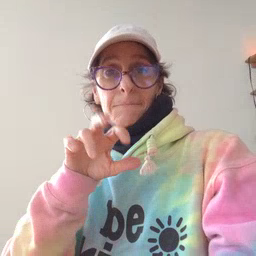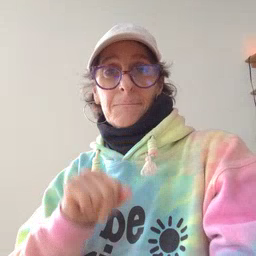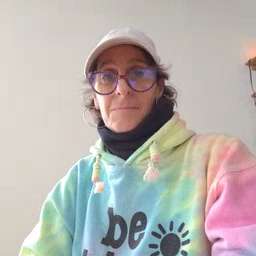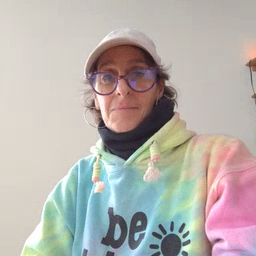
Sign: pizza